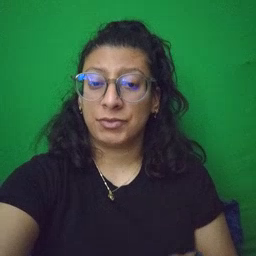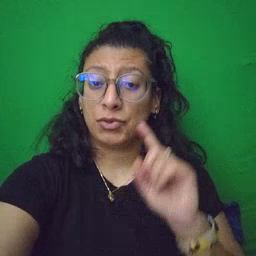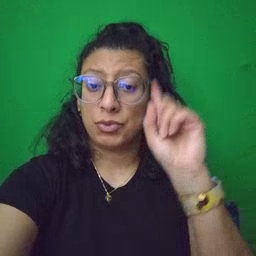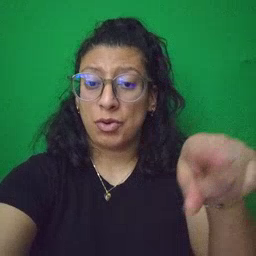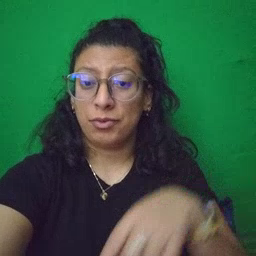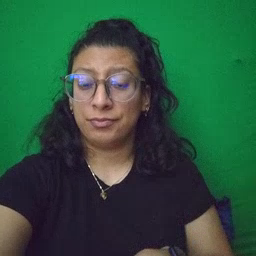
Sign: go